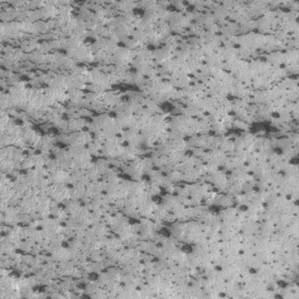
Label: frost